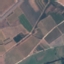
Land use / land cover: PermanentCrop